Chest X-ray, AP view. Patient: 54 years old, sex M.
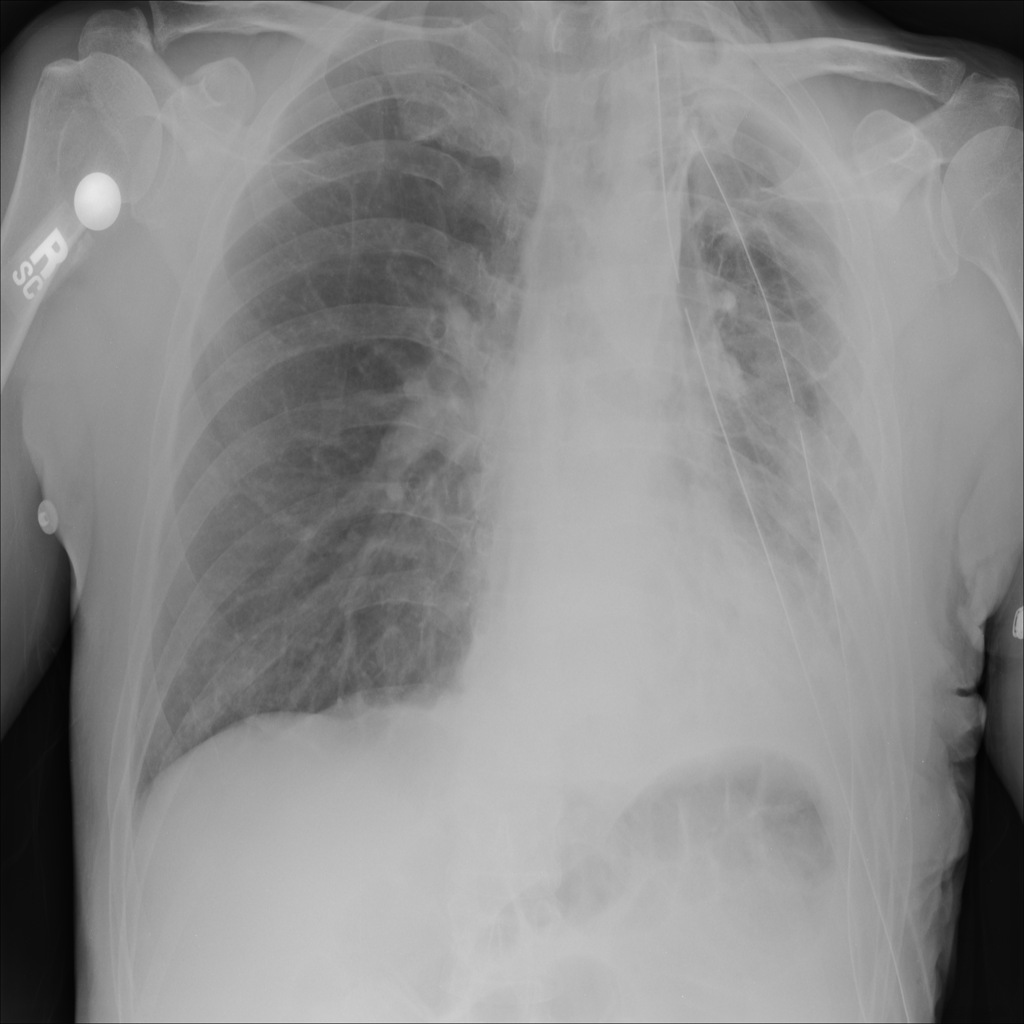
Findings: Emphysema